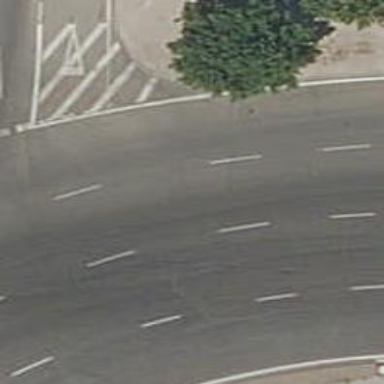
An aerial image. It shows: Primary highway intersecting roundabout.